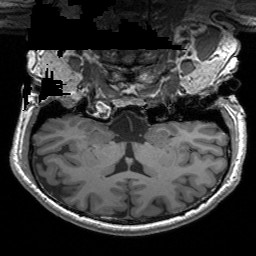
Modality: T1w
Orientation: sagittal